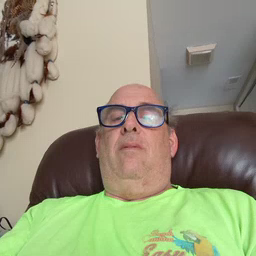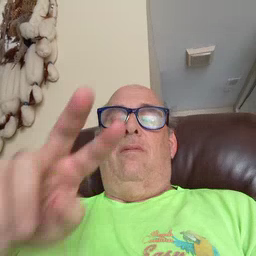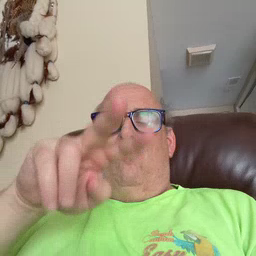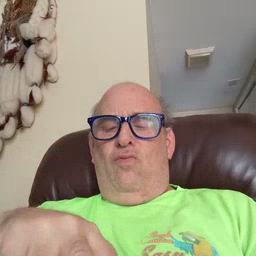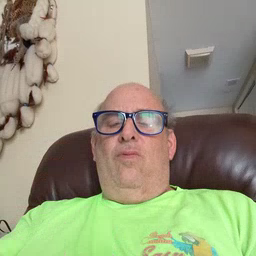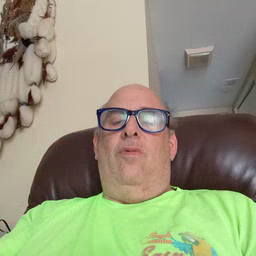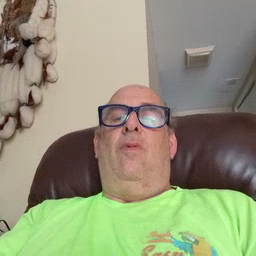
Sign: read